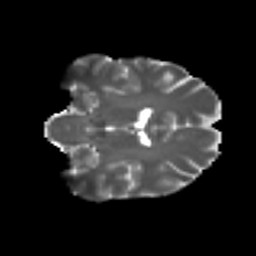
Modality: T2w
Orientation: coronal
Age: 23
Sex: female
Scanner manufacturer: ge
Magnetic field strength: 3 T
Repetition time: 7.8 s
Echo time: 0.0606 s